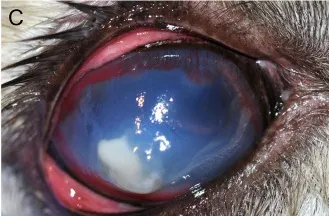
Day 3 (C)-By day 3, despite aggressive medical management the two stromal abscesses had coalesced, the corneal bullae had progressed, and the overlying cornea appeared moderately malacic. Photo obtained prior to use of fluorescein stain; after application it was noted the ulcer had increased in size to cover the whole lesion. Corneal cross linking with the accelerated protocol was performed the following day.
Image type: medical_photograph (other_medical_photograph)